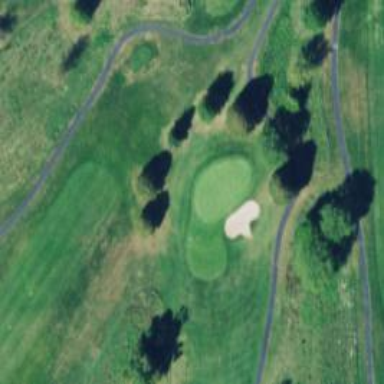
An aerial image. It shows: View of golf hole.